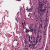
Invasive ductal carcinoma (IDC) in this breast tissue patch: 0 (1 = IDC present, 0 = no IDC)